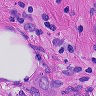
Metastatic tissue present: yes